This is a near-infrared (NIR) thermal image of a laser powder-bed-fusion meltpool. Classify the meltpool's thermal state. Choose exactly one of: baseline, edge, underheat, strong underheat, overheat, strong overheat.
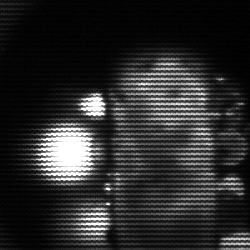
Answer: strong underheat